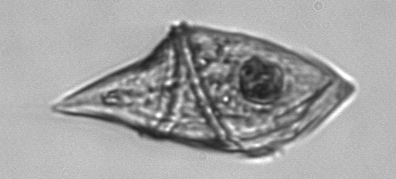
Label: Gyrodinium